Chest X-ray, PA view. Patient: 62 years old, sex M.
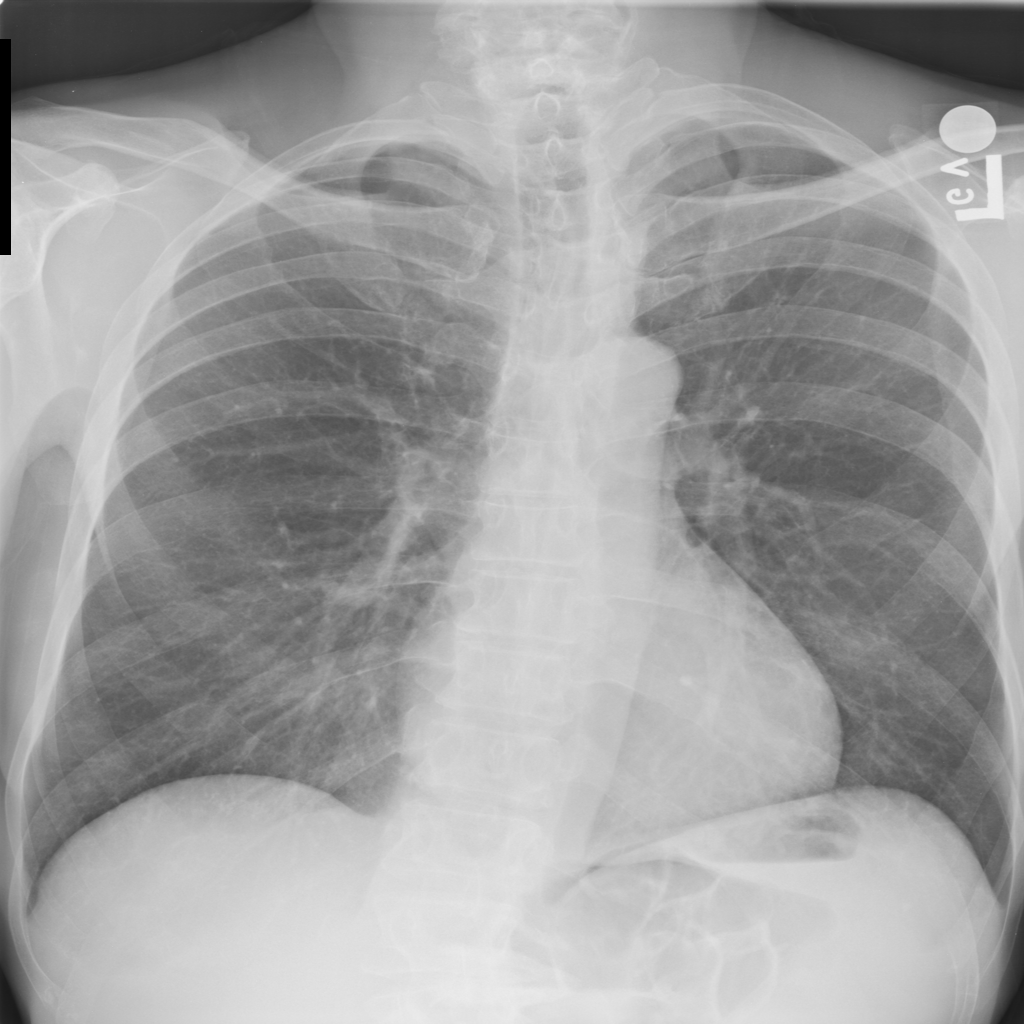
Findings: No Finding